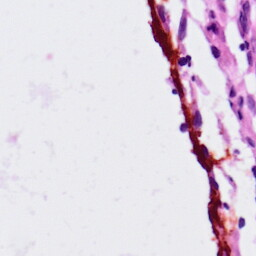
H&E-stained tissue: Lung